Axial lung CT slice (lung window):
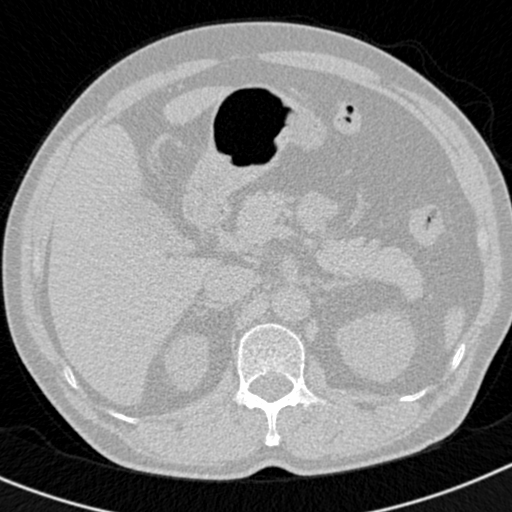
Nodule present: no